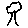
Label: tree